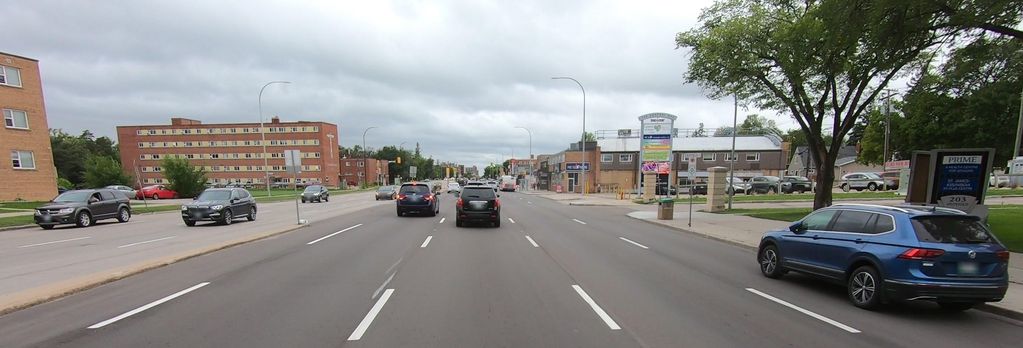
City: winnipeg